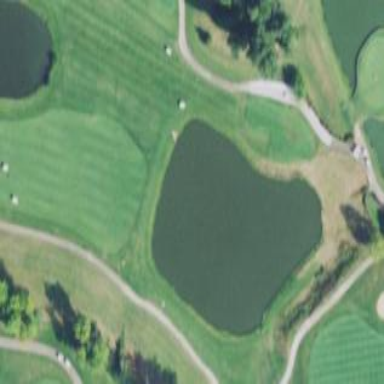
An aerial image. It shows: Scenic view of water hazard on golf course. The natural water feature adds beauty to the landscape.